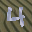
Label: 4